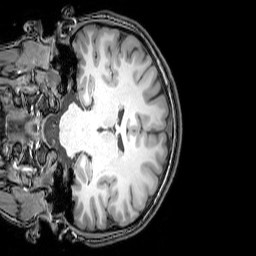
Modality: T1w
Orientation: coronal
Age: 21
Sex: female
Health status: healthy
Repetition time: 0.081 s
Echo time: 0.037 s